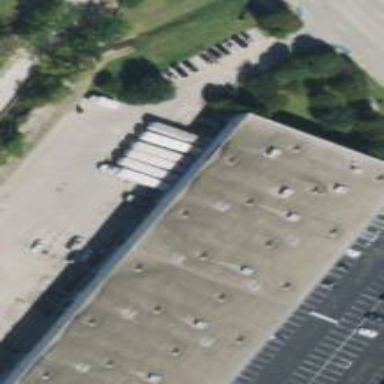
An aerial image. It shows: Industrial building.